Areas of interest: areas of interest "Tennis Court"
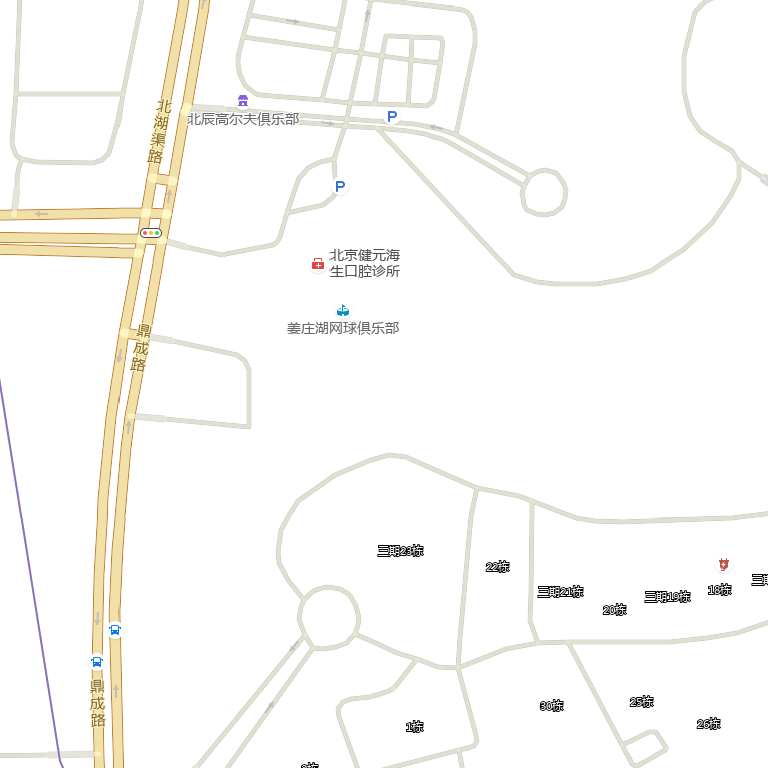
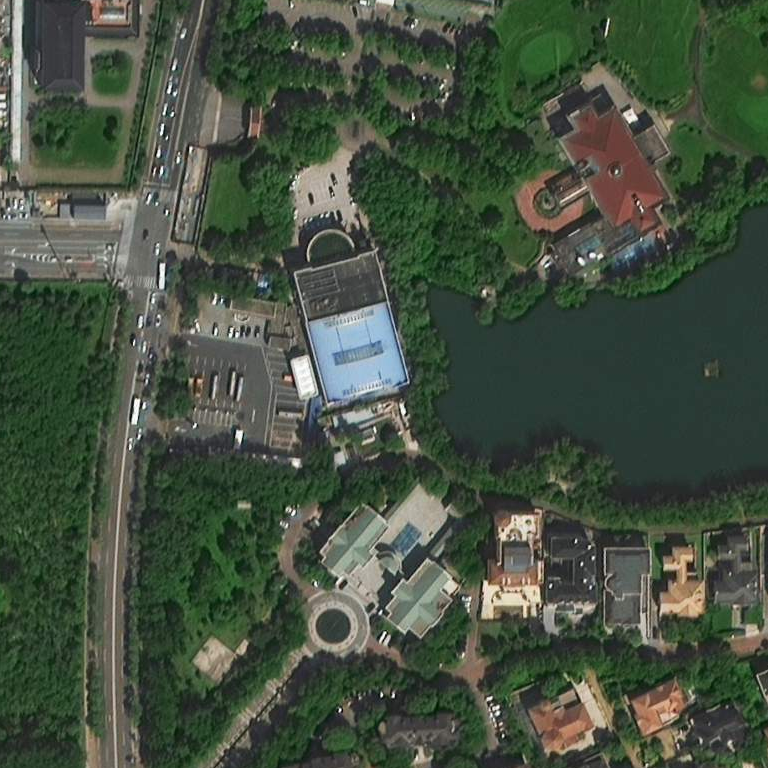